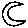
Label: moon